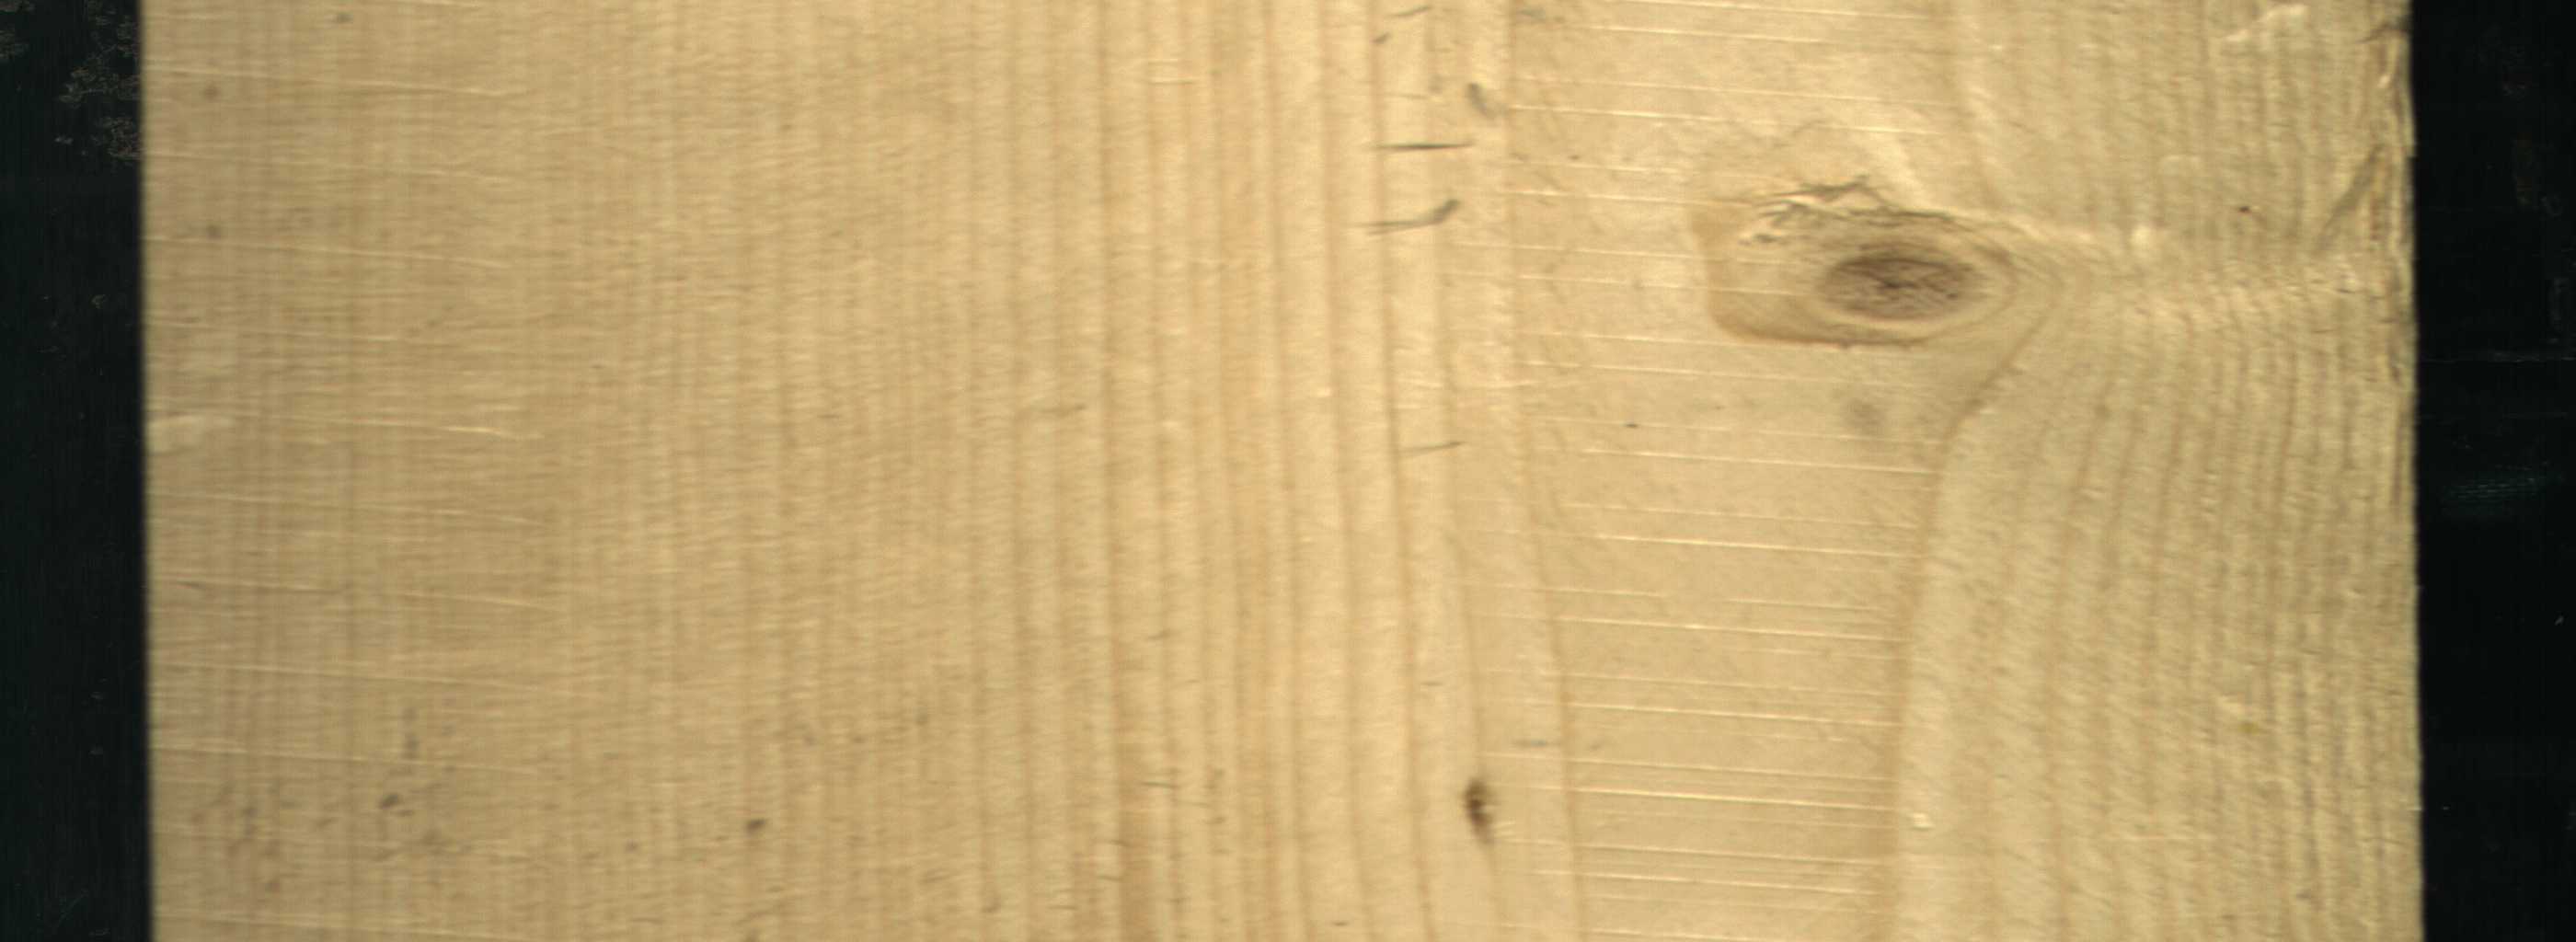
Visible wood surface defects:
resin
Live_Knot